Question: I'm trying to set up an admin page where I'll be able to select images from a gallery with check boxes in a web-form then remove the images from the file system as well as the database. The issue I'm having is how I should update the database.
As you can see in the model, I currently update the database after each file was removed, the just keep count of how many were removed and subtracting that from the "old" order number since image 23 after 10 images before it were removed would end up being image 23-10 = 13). Not sure if there might be a few break cases where this wont work.
It seems to work but noticed if the gallery has a lot of pictures the database order id doesn't get updated after 35. I'm wondering if that might be some limit like how many connections can be made to the database in a given amount of time? Is there a way I could store all the order id's and update them all at once or is making a connection to the database each time correct(I'm doubting since that seems like bad practice)?
The web-form:
'''
<form action="http://localhost/admin/galleryRemove" method="post" enctype="multipart/form-data">
<input type="checkbox" name="orderID[]" value="1" />
<img src="http://localhost/img/galleries/001/img01.jpg" alt="1" class="imgCheck" />
<input type="checkbox" name="orderID[]" value="2" />
<img src="http://localhost/img/galleries/001/img02.jpg" alt="2" class="imgCheck" />
<input type="checkbox" name="orderID[]" value="3" />
<img src="http://localhost/img/galleries/001/img03.jpg" alt="3" class="imgCheck" />
<input type="checkbox" name="orderID[]" value="4" />
<img src="http://localhost/img/galleries/001/img04.jpg" alt="4" class="imgCheck" />
<input type="checkbox" name="orderID[]" value="5" />
<img src="http://localhost/img/galleries/001/img05.jpg" alt="5" class="imgCheck" />
<input type="checkbox" name="orderID[]" value="6" />
<img src="http://localhost/img/galleries/001/img06.jpg" alt="6" class="imgCheck" />
<input type="checkbox" name="orderID[]" value="7" />
<img src="http://localhost/img/galleries/001/img07.jpg" alt="7" class="imgCheck" />
<input type="checkbox" name="orderID[]" value="8" />
<img src="http://localhost/img/galleries/001/img08.jpg" alt="8" class="imgCheck" />
<input type="checkbox" name="orderID[]" value="9" />
<img src="http://localhost/img/galleries/001/img09.jpg" alt="9" class="imgCheck" />
<input type="checkbox" name="orderID[]" value="10" />
<img src="http://localhost/img/galleries/001/img10.jpg" alt="10" class="imgCheck" />
<input type="hidden" name="galleryID" value="1" />
<input type="submit" name="remove" value="Remove" /> This will remove all images checked.
</form>
'''
CI model for processing the form post.
'''
// Start of removing an image functions
function imgRemove()
{
$cnt = 0;
$id = $this->input->post('galleryID');
foreach ($_POST['orderID'] as $order)
{
$order = $order - $cnt;
// get the picture name
$this->db->select('*');
$this->db->where("gallery_id = '$id'");
$this->db->where("'order' = '$order'");
$this->db->from('gallery');
$q = $this->db->get();
if ($q->num_rows != 0)
{
$result = $q->result();
$picture = $result[0]->picture;
// Get the path and then unlink(delete) the file and it's thumbnail
$imgPath = $this->imgPath($id);
$img = $imgPath . $picture;
$thumbImg = $imgPath . 'thumbs/thumb' . $picture;
if (file_exists($img))
{
unlink($img);
}
if (file_exists($thumbImg))
{
unlink($thumbImg);
}
// Remove the line from the database
$this->db->where('gallery_id', $id);
$this->db->where('order', $order);
$this->db->delete('gallery');
// Reorder all images after the deleted one.
$this->imgOrderCheckRemove($id, $order);
$cnt++;
}
}
}
'''
Database table layout:

Results from var_dump($images); right before the update_batch.
'''
array(3) {
[2]=>
array(5) {
["prim_id"]=>
string(1) "8"
["gallery_id"]=>
string(1) "2"
["picture"]=>
string(21) "002.jpg"
["order"]=>
string(1) "2"
["alt_text"]=>
string(1) "2"
}
[10]=>
array(5) {
["prim_id"]=>
string(2) "16"
["gallery_id"]=>
string(1) "2"
["picture"]=>
string(18) "010.jpg"
["order"]=>
string(2) "10"
["alt_text"]=>
string(2) "10"
}
[13]=>
array(5) {
["prim_id"]=>
string(2) "19"
["gallery_id"]=>
string(1) "2"
["picture"]=>
string(15) "013.jpg"
["order"]=>
string(2) "13"
["alt_text"]=>
string(2) "13"
}
}
'''
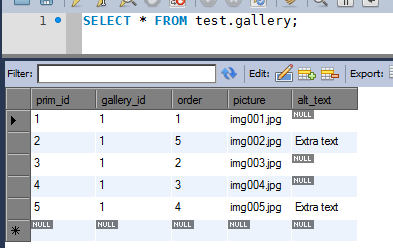
Answer: Heres something. I might have missed something as i wrote this pretty much on the fly, but it should work quite okay.
'''
function imgRemove()
{
$id = $this->input->post('galleryID');
$imgPath = $this->imgPath($id);
$this->db->where('gallery_id', $id);
$result = $this->db-get('gallery');
$tempArray = $result->result_array();
// reindex $tempArray for more less processing next loop
foreach($tempArray as $img)
$images[$img['order']] = $img;
foreach ($_POST['orderID'] as $order)
{
$removethese[] = $order;
if( isset($images[$order]) ) {
$unlinkthese[] = $imgPath . $images[$order]['picture'];
$unlinkthese[] = $imgPath . 'thumbs/thumb' . $images[$order]['picture'];
}
// lets keep $images clear, it should contain only images that will exists after cleanup
unset($images[$order]);
}
// now lets remove files
foreach($unlinkthese as $unlink )
unlink ($unlink);
// and then remove them from database
$this->db->query("DELETE * FROM gallery where order IN (" . implode(',',$removethese) . " AND gallery_id=$id";
// now lets do some re-ordering. We want to use CIs update_batch to make complex IF WHEN query
for( $i = 1; $i <= count($images); $i++ )
$images['order'] = $i;
$this->db->update_batch('gallery', $images, 'prim_id');
}
'''